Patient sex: F
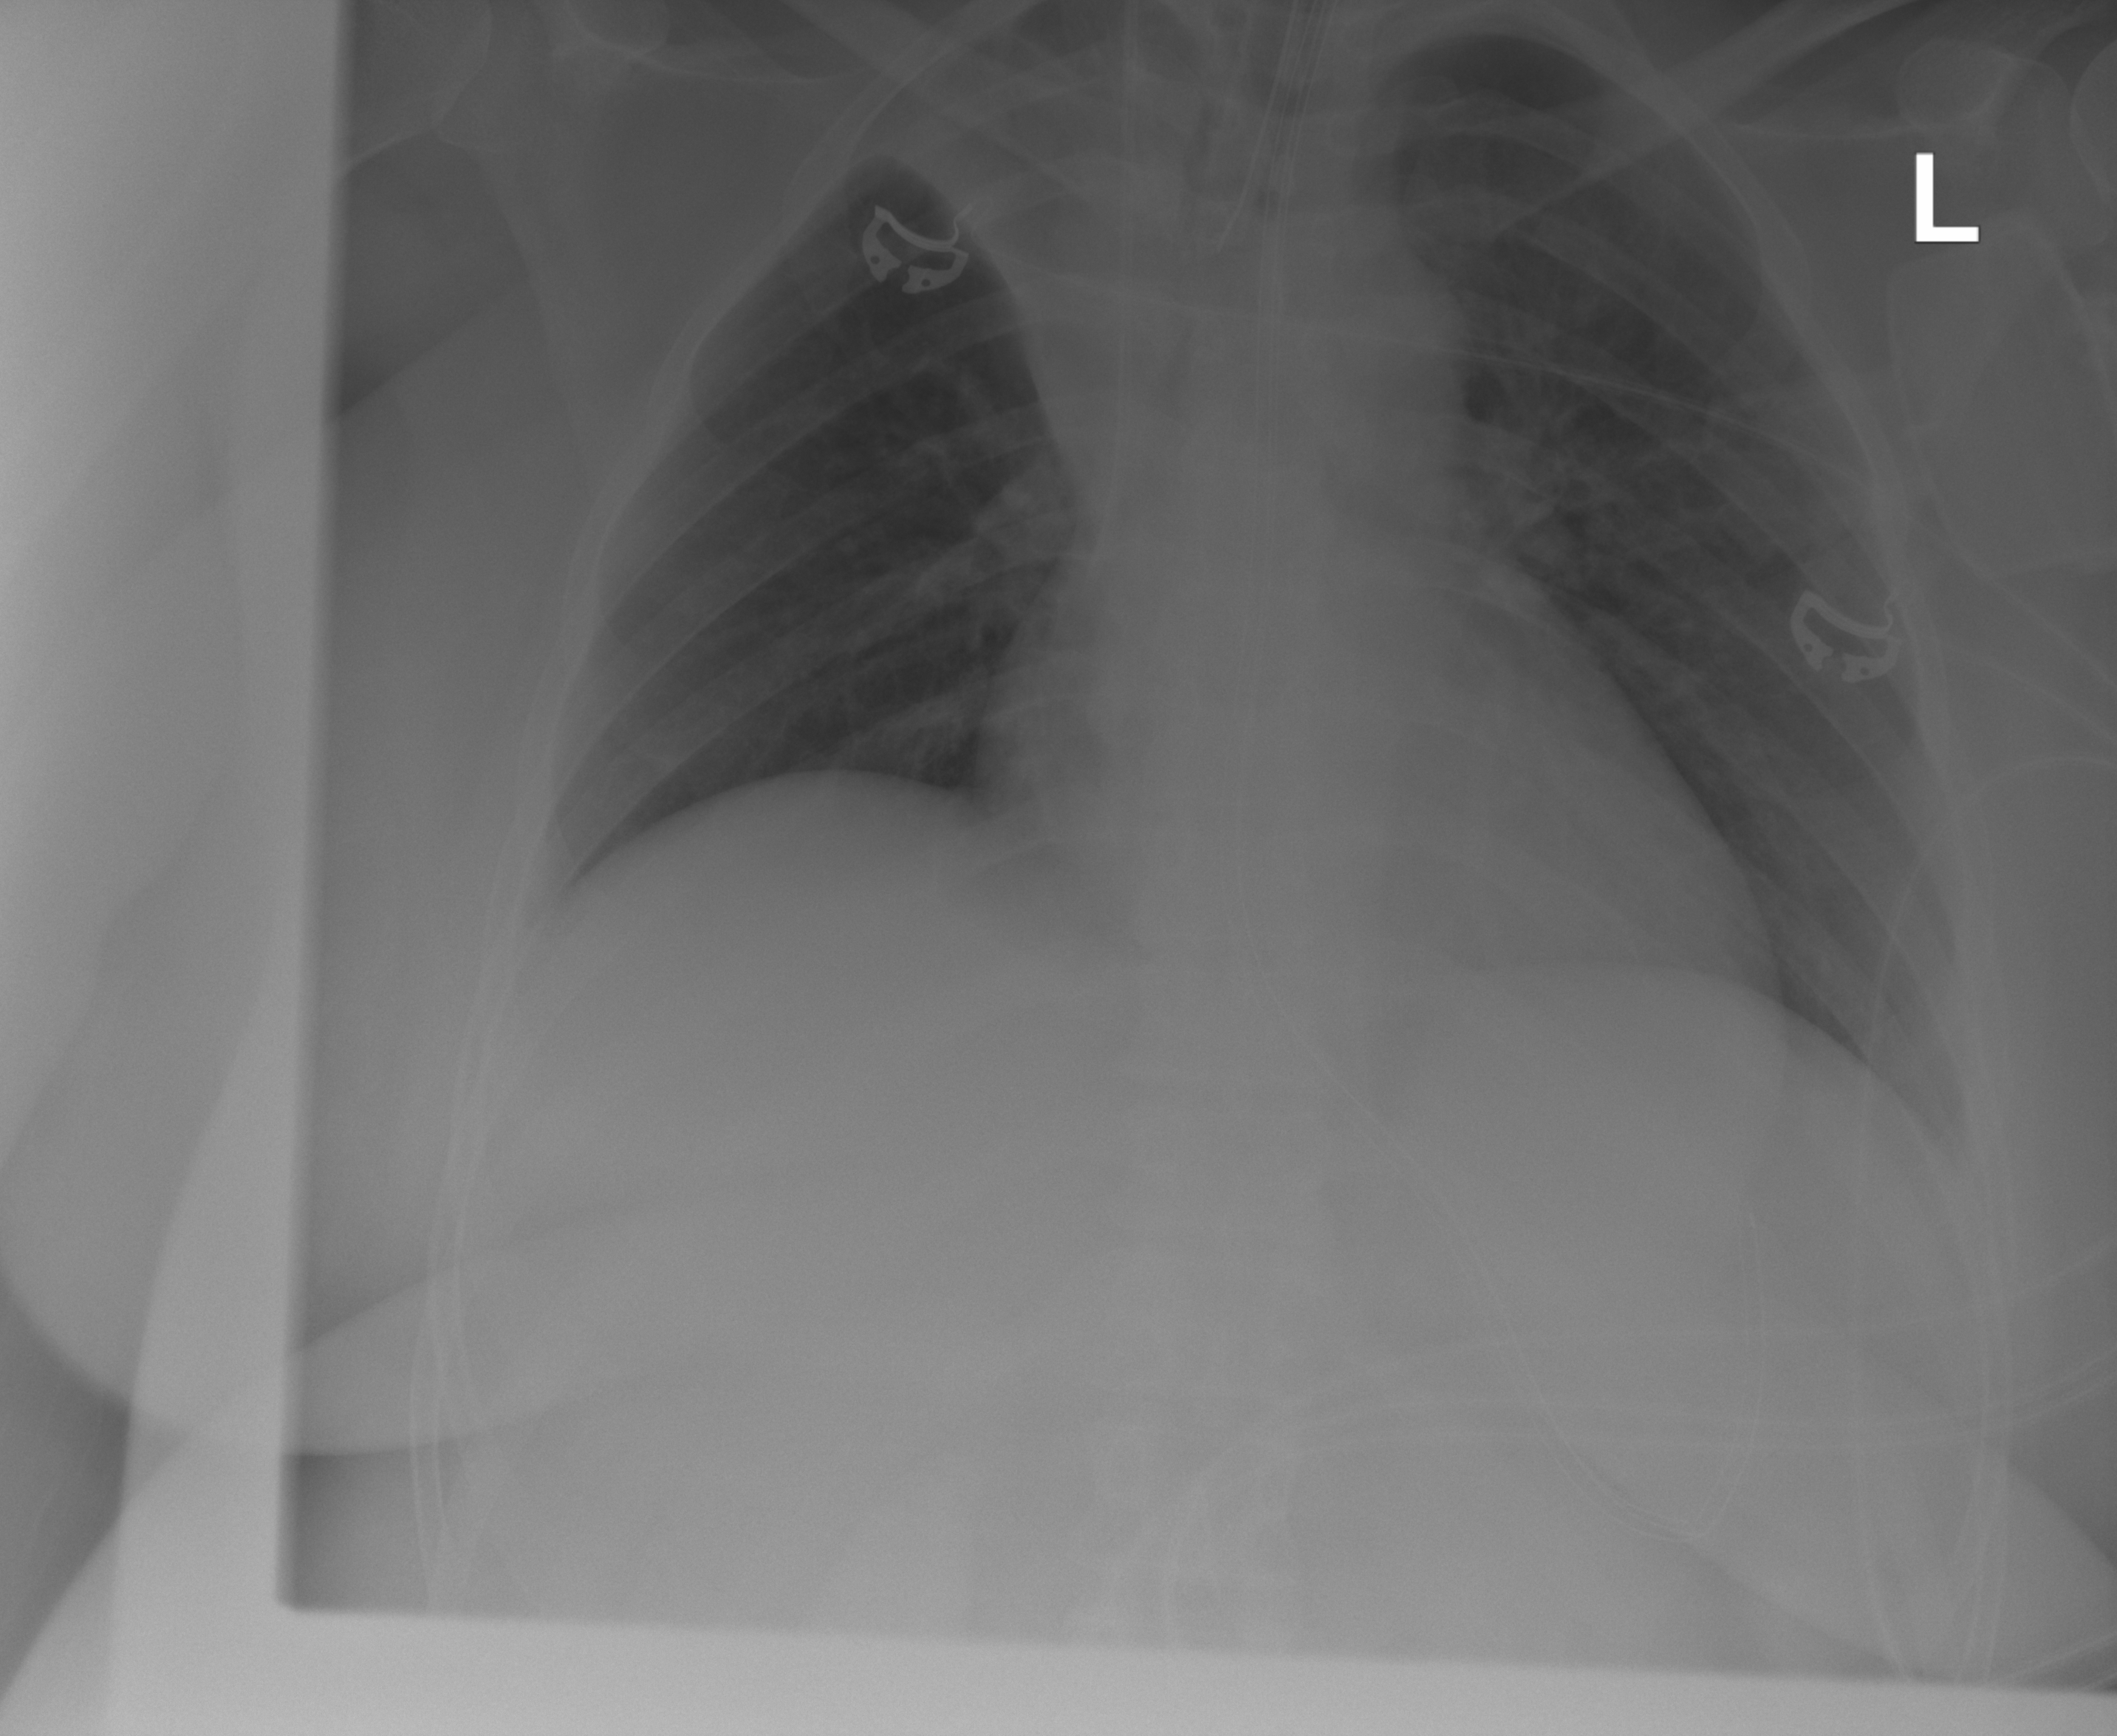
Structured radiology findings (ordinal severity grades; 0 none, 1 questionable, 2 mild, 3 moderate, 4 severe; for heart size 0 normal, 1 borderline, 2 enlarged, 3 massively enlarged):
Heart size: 0
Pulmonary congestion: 0
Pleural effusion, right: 0
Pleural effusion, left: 0
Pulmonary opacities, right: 0
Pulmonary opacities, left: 0
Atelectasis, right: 3
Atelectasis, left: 0